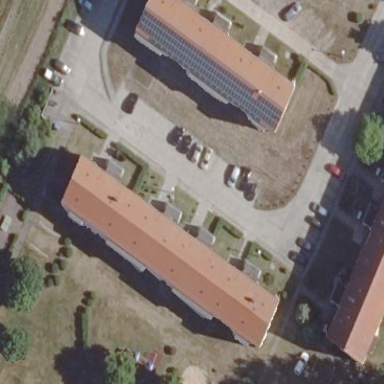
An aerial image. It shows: Street side parking area.